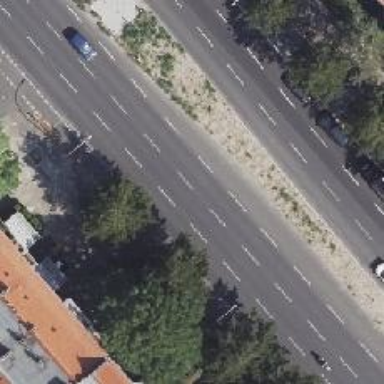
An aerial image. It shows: Primary highway with dual carriageway. There is cycle track on the right side of the road with asphalt surface. Parking restrictions are marked on the right side of the road.